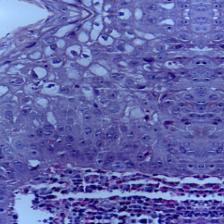
Diagnosis: OSCC